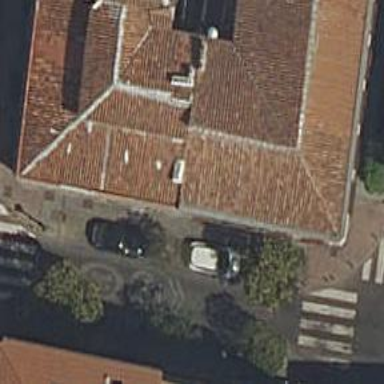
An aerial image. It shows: Restaurant.